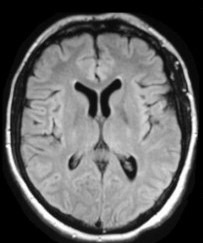
Label: notumor